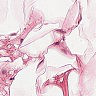
Metastatic tissue present: no